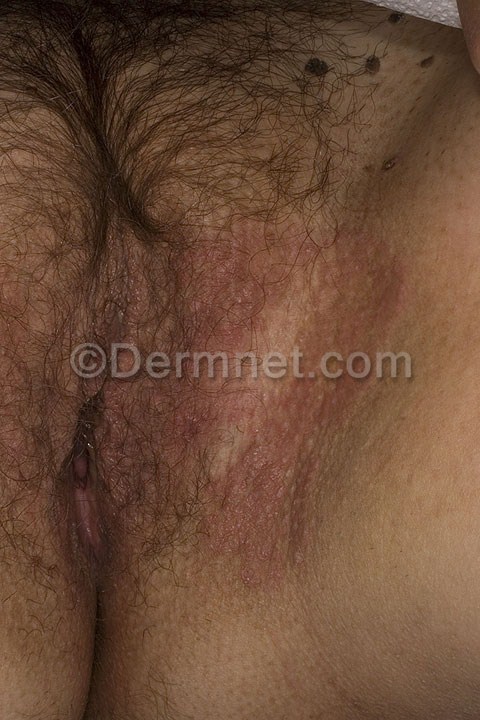
Disease: Tinea Ringworm Candidiasis and other Fungal Infections